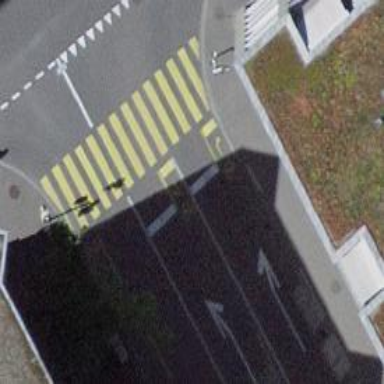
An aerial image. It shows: Road crossing with traffic signals.